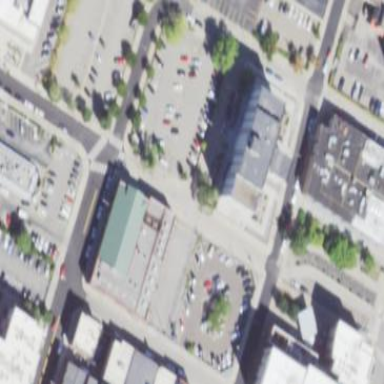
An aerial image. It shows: Retail area.